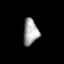
Tissue: prostate
Cell type: T cells
Senescence score: 0.2787
Nuclear area (px): 390
Mean DAPI intensity: 163.131